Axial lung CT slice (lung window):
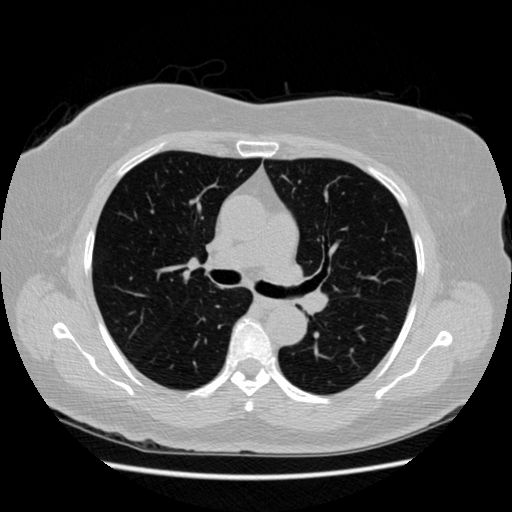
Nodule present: no